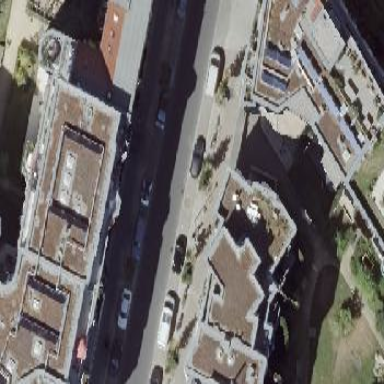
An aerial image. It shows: Street-side parking area with sett surface.